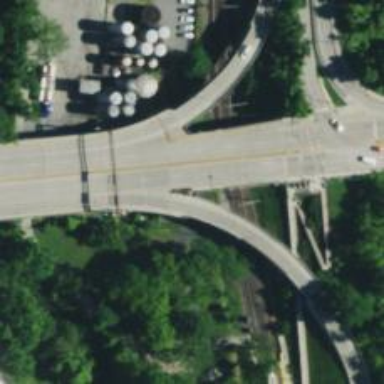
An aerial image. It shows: Footway on bridge.